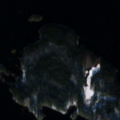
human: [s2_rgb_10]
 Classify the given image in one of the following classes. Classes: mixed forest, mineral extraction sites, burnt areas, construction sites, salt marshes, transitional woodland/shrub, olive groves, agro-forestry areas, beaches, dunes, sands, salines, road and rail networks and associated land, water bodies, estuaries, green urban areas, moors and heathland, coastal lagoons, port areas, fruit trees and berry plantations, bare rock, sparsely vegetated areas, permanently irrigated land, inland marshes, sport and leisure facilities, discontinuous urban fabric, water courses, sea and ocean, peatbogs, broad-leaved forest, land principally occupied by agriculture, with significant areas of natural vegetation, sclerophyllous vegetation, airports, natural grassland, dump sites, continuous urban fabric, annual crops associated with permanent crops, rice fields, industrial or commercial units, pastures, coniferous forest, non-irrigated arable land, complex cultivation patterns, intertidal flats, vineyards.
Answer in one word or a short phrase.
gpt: coniferous forest, mixed forest, water bodies